Question: I am following a tutorial about to the creation of a web template tabless using HTML+CSS and I have some doubts related to the positioning of elements inside my template.
This image represents how my template have to look at the end:

Now I have to place the horizontal main menu (the green one that is into the header)
The tutorial that I am following say that I have to use the to move right the div having id=nav which contains the list with the navigation menu.
To do this thig the tutorial say that I have to do the following thing:
1. Set the position of its parent div as relative and set the exact height of this parent div
2. Use the absolute positioning for the div having id=nav
So, in my template I must have something like this in the HTML code:
'''
<div id="header"> <!-- HEADER -->
<div id="logo"> <!-- My Logo -->
<h1><a href="#">My web site is cool</a></h1>
<p id="slogan">
My web site is finally online
</p>
</div>
<!-- Here go the horizontal main menu -->
<div id="nav">
<ul>
<li>
<a href="#">Home</a>
</li>
<li>
<a href="#">Portfolio</a>
</li>
<li>
<a href="#">Blog</a>
</li>
<li>
<a href="#">Contatti</a>
</li>
<li>
<a href="#">About</a>
</li>
</ul>
</div>
'''
And something like this for the CSS code:
'''
#header {
background: #092F85;
position: relative;
height: 193px; /* I set the height of my header */
}
#nav{
background: #93D459;
position: absolute;
top: 166px;
right: 0;
}
'''
I think that the meaning of the (correct me if I'm wrong) and is: the div having id=nav is positioned in absolutely way in the right side (becasue ) of its container and thisdiv is pushed downward by 166px.
Is this reasoning correct?
the thing that I can't understand is:
I think that, generally, when I have to place an element with I have to set that it's parent have to be
But why? What it means?
Tnx
Andrea
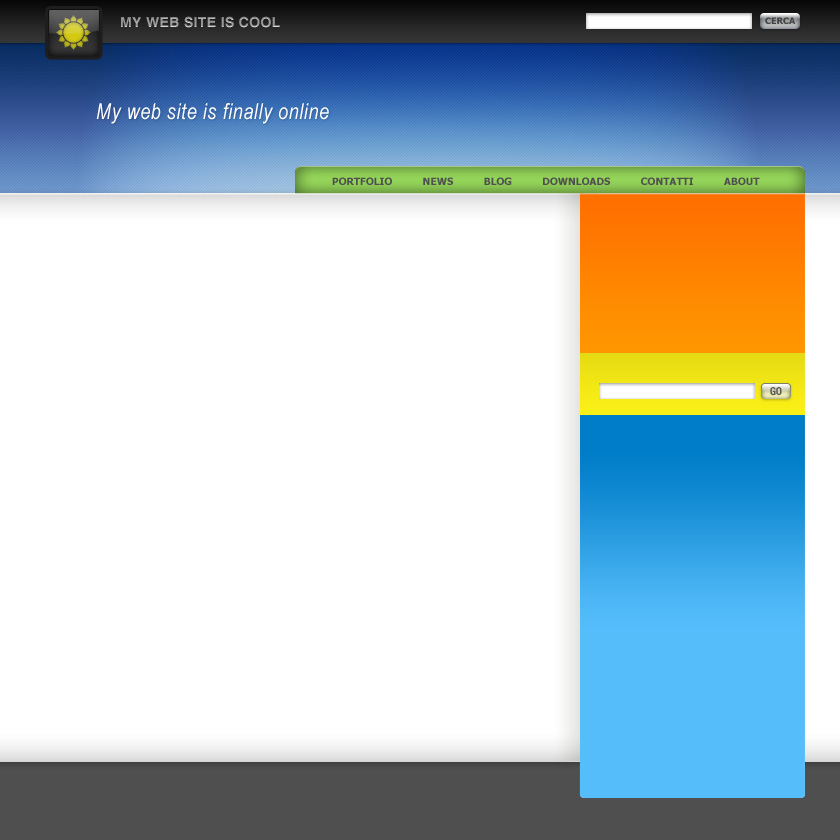
Answer: When you use 'position: absolute' on an element it will position it relative to the '<body>' element. However if you use 'position: relative' on one of the elements parents further down the DOM it will be positioned relative to that parent element. Consider the following
'''
#positioned_element
{
position:absolute;
top: 10px;
}
<body>
<div id="container">
<div id="positioned_element">
</div>
</div>
</body>
'''
There will be a gap of 10px between the start of the body element and the #positioned_element. However if you do
'''
#container
{
position: relative;
}
#positioned_element
{
position:absolute;
top: 10px;
}
'''
The 10px gap will now appear between the top of the #container element rather than from the body element because the absolutely positioned element is now positioned relative to #container.
You should also consider using float: right in this case.